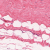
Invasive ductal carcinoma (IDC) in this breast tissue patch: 0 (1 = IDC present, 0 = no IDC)